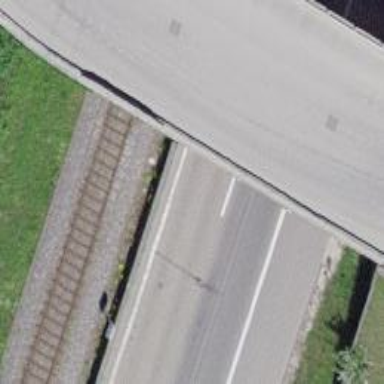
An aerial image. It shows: Asphalt road designated as trunk highway.